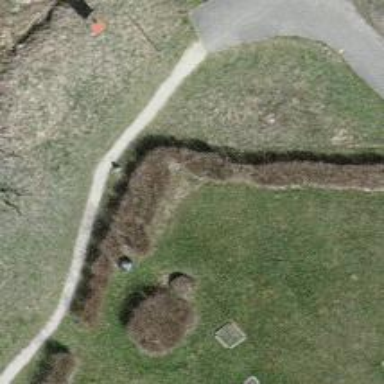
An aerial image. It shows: Hedge acting as barrier.